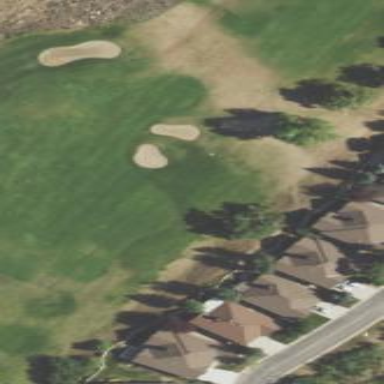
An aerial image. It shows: Neatly mowed grass fairway in golf course area.